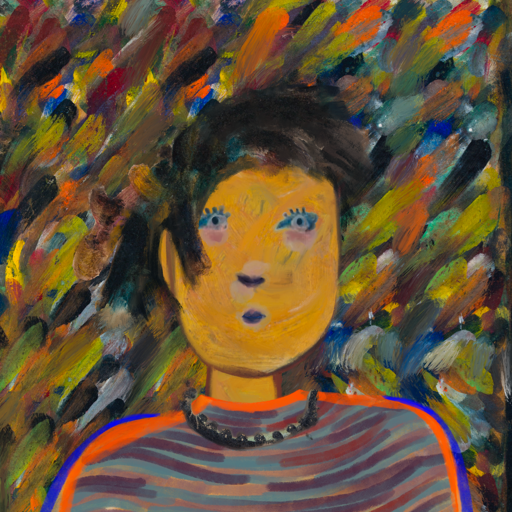
Background: An_Impression, Head And Neck Front: After_Raid, Face Front: Hill_Girl, Bust: Experience, Hair Front: Pipe, Head Accessory: Blank, Second Necklace: Blank, Necklace: Childish, Baby: Blank